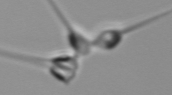
Label: Asterionellopsis_glacialis